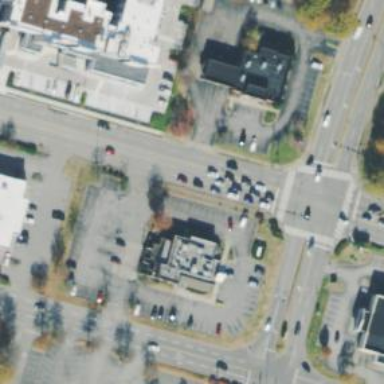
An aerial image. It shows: Unclassified road surrounded by commercial properties.